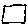
Label: square